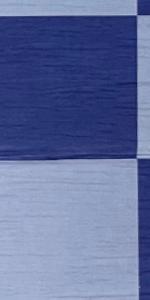
Label: Empty